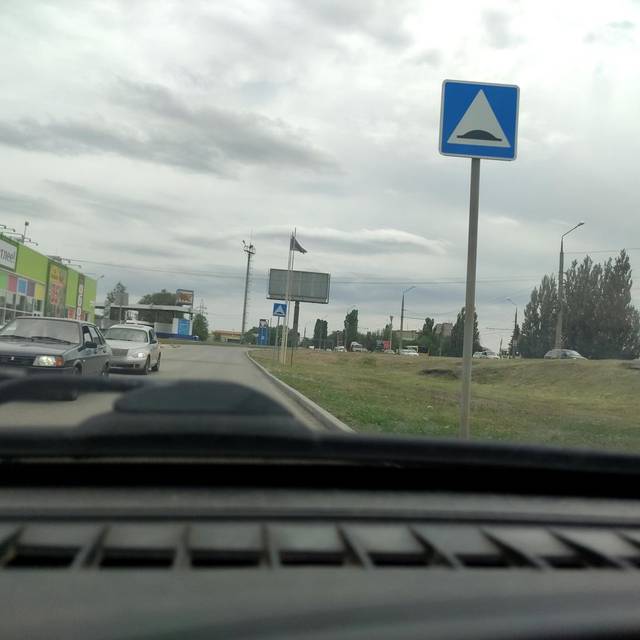
Region: Russia
Coordinates: 53.539, 49.39